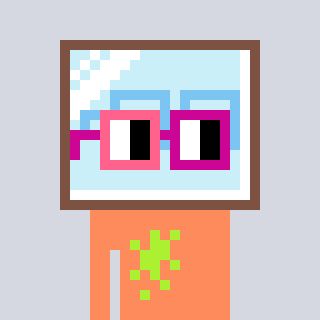
a pixel art character with square pink and red glasses, a mirror-shaped head and a peachy-colored body on a cool background